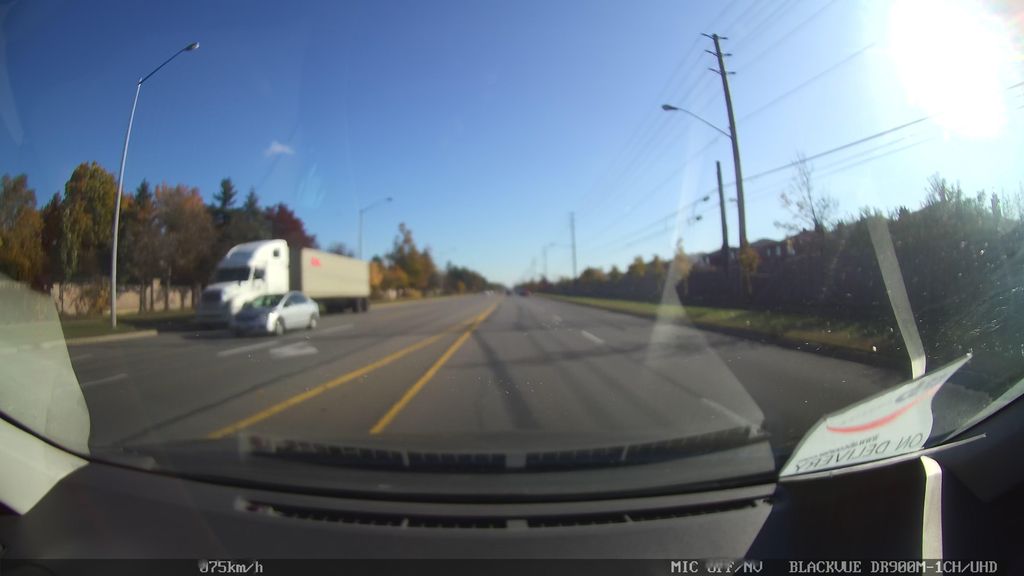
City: toronto